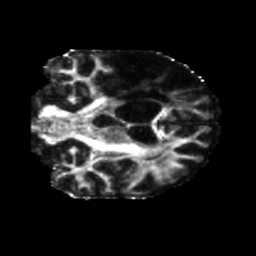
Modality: FA
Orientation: coronal
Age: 64
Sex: male
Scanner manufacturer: siemens
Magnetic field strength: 3 T
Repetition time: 5.25 s
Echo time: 0.08 s